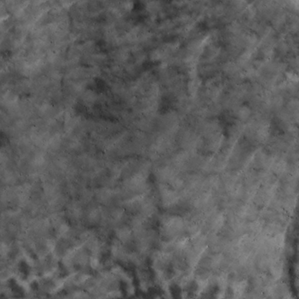
Label: non_frost